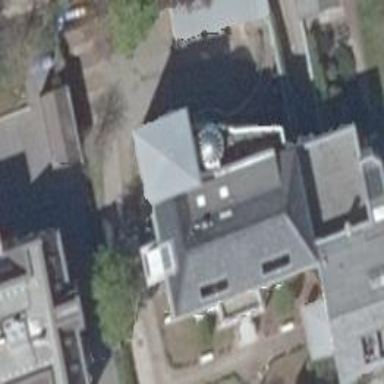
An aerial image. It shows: Historic commercial building with hipped roof made of roof tiles.